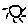
Label: sun